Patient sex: F
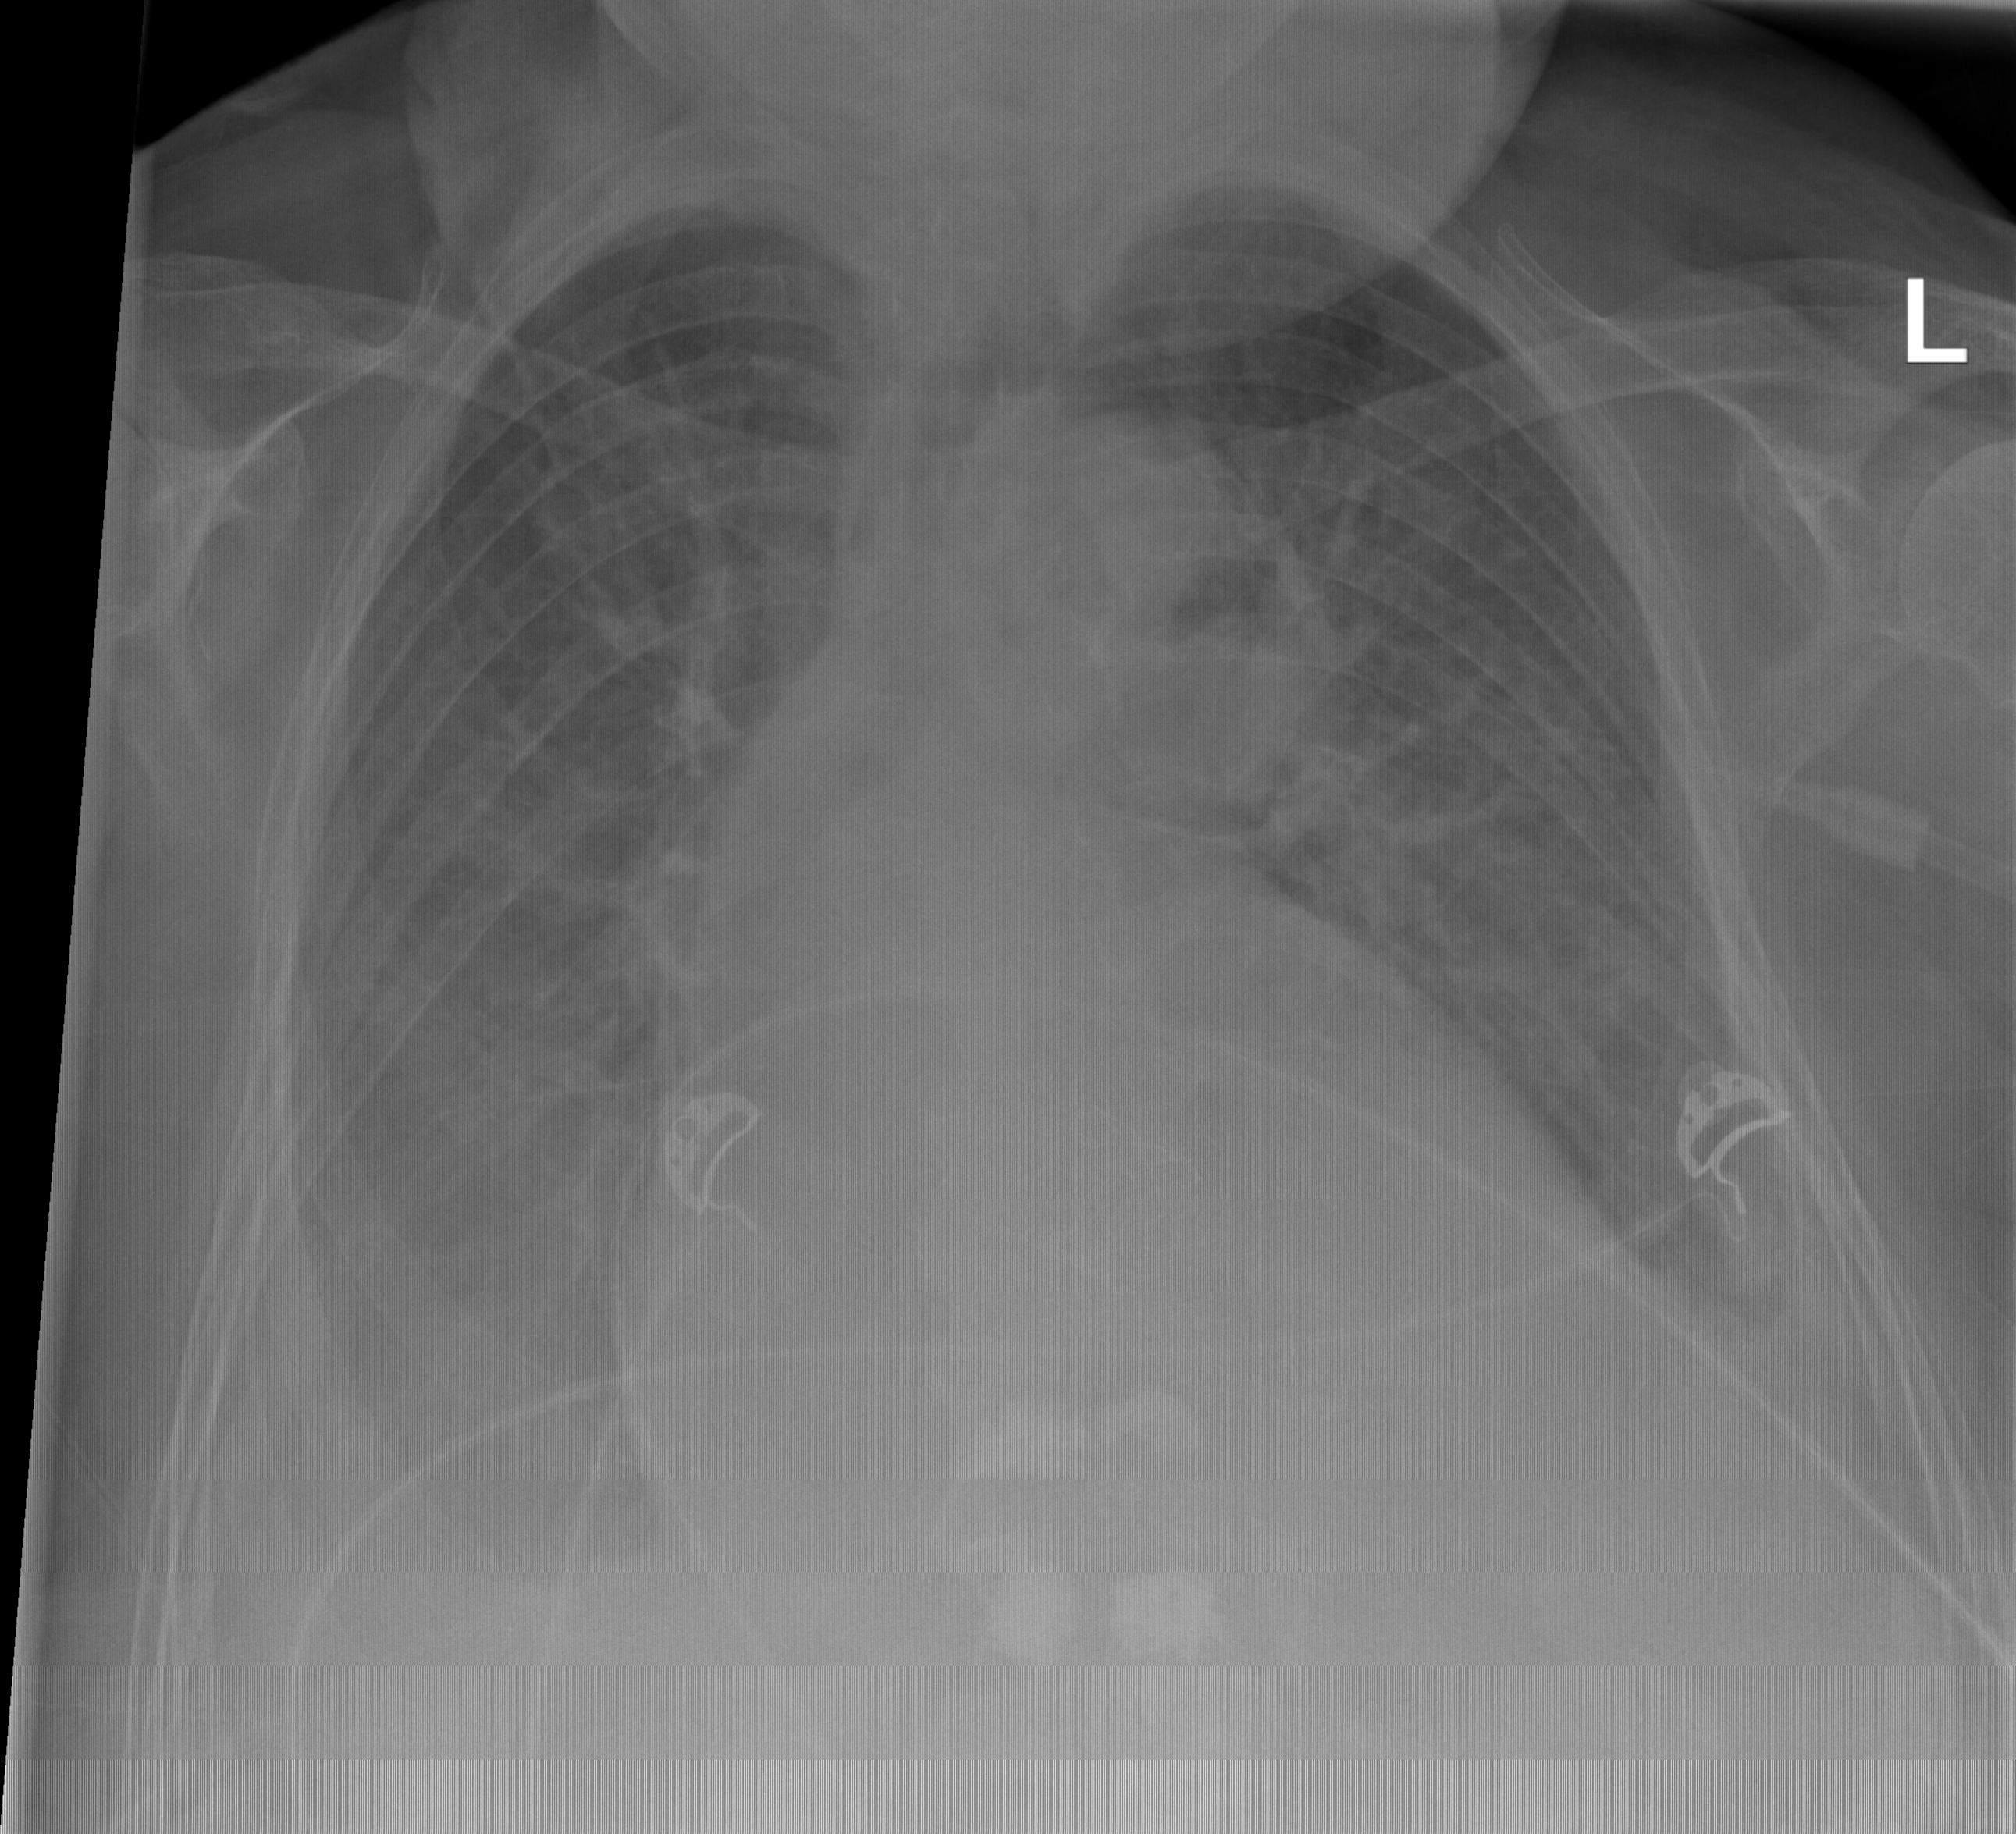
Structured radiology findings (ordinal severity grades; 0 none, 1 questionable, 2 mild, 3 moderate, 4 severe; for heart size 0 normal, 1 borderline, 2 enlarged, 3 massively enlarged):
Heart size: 0
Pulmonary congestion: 0
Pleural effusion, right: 3
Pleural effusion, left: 2
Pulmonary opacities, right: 1
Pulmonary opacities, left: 0
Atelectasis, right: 3
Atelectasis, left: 2